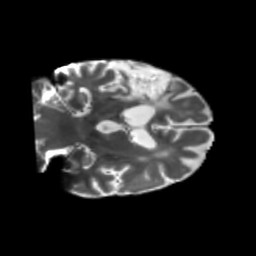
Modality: T2w
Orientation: coronal
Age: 58
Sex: male
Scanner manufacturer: siemens
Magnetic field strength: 3 T
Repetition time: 5.25 s
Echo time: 0.08 s